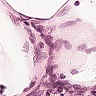
Metastatic tissue present: no